Question: I have a table like in picture:
Is it possible to achieve this with pure table ('tbody','th','td','tr','thead') css, any example ? Generally I have trouble with rounded corners with border ?
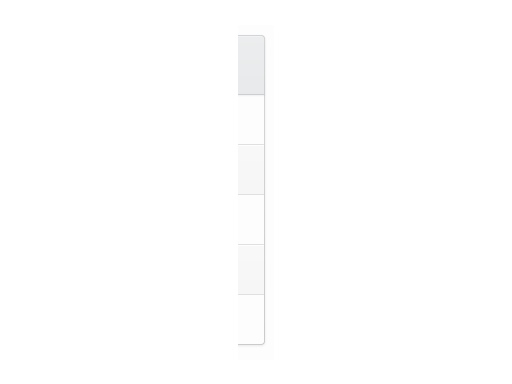
Answer: Yes, it is possible. But there will be some issues regarding browser prefixes for some proprieties.
There is many ways to go around it , the best being using a css processor (eg: <URL>.
or just google rounded corners and you will find what you looking for
Here is a <URL> discussing it in details.
so for the rounded corners this will be:
'''
-moz-border-radius: 10px;
-webkit-border-radius: 10px;
border-radius: 10px; /* future proofing */
-khtml-border-radius: 10px; /* for old Konqueror browsers */
'''
Regarding the alternating coloring you can use the css3 psudo-selector :
Please take look at this <URL>
'''
tr:nth-child(even) {background: #CCC}
tr:nth-child(odd) {background: #FFF}
'''
this will work just fine but in older browsers this wont work so if you want to support older borwers use a seperate class for each .
'''
.even-td {background: #CCC}
.odd-td {background: #FFF}
'''
<URL>